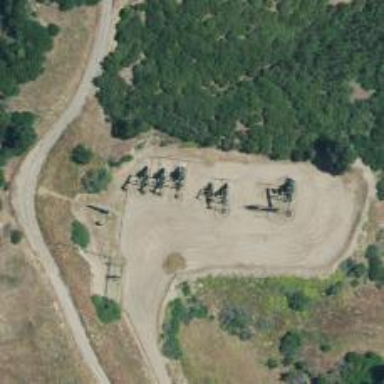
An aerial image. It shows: Petroleum well that is man-made.